What distinguishes these two images?
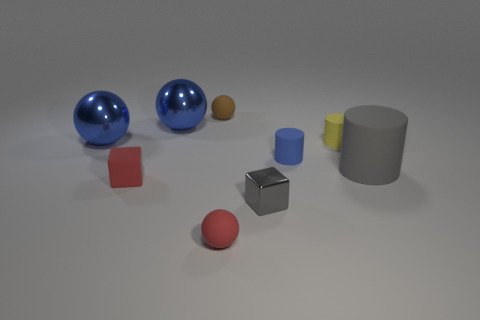
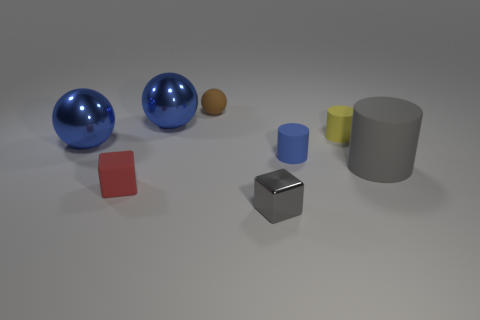
the tiny red sphere is gone
the tiny red matte sphere that is on the right side of the tiny brown rubber sphere has disappeared
the red matte sphere is no longer there
the small red sphere is missing
the small red matte sphere to the right of the brown matte object has disappeared
the small red rubber sphere in front of the red matte cube is missing
the small red rubber ball that is in front of the small gray cube is missing